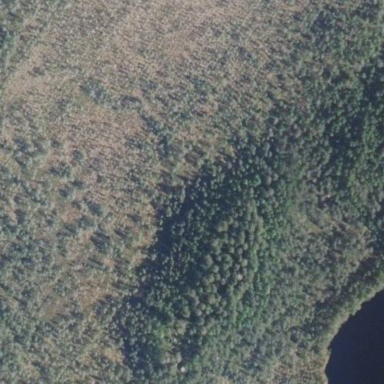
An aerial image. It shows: Needle-leaved woodland.